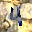
Label: 4